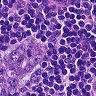
Metastatic tissue present: yes